Chest X-ray. View position: AP
Patient age: 17
Patient sex: M
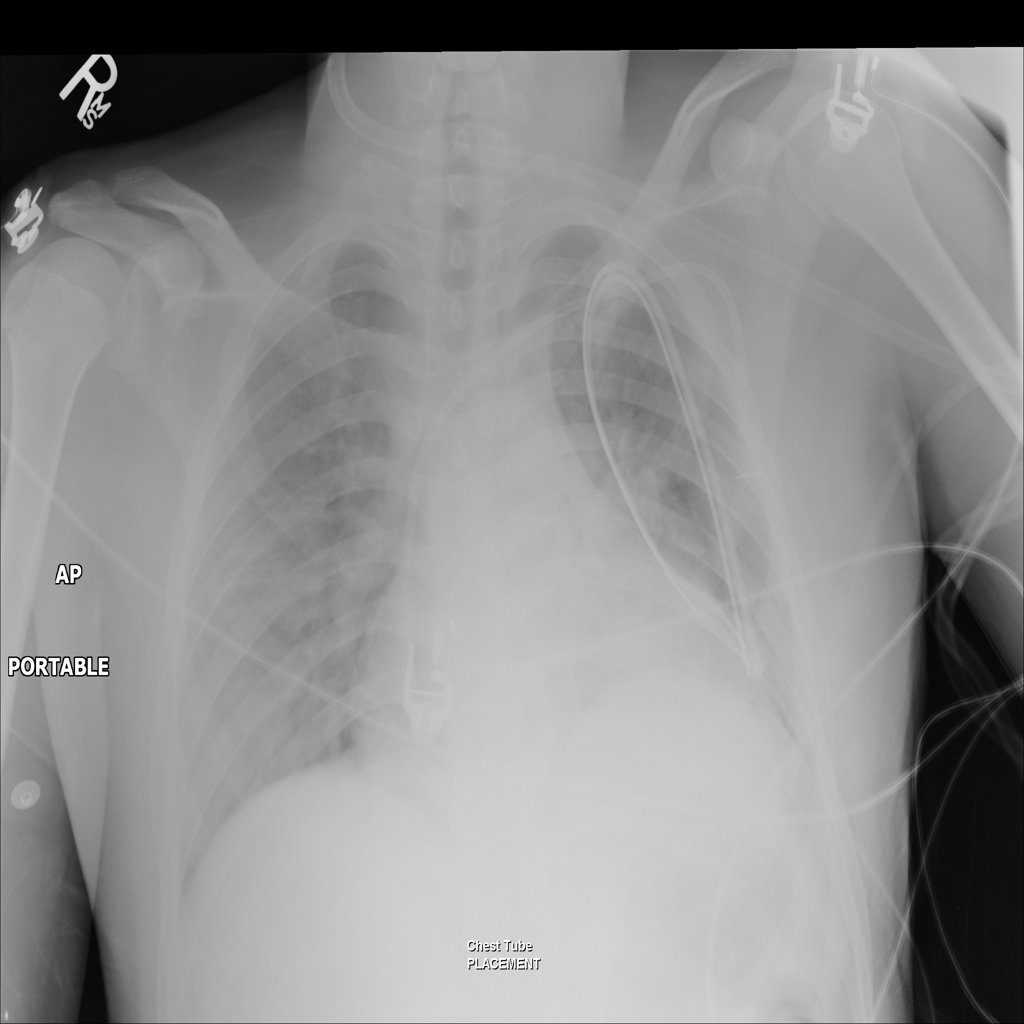
Finding: Pneumothorax